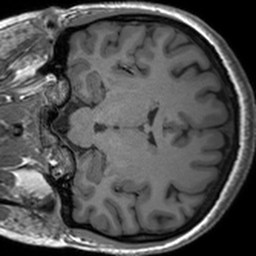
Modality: T1w
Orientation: coronal
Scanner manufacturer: siemens
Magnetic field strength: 3 T
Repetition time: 1.54 s
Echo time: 0.00234 s